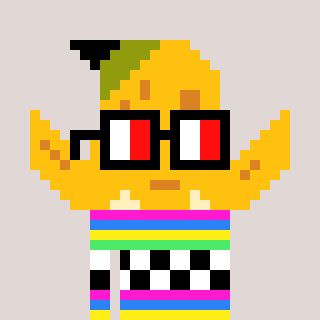
a pixel art character with square glasses with black frames and red eyes, a banana-shaped head and a teal-colored body on a warm background